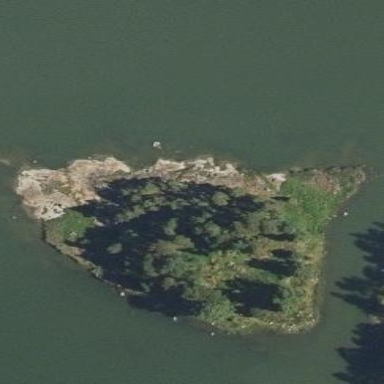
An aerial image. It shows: Islet located along the natural coastline.